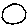
Label: circle